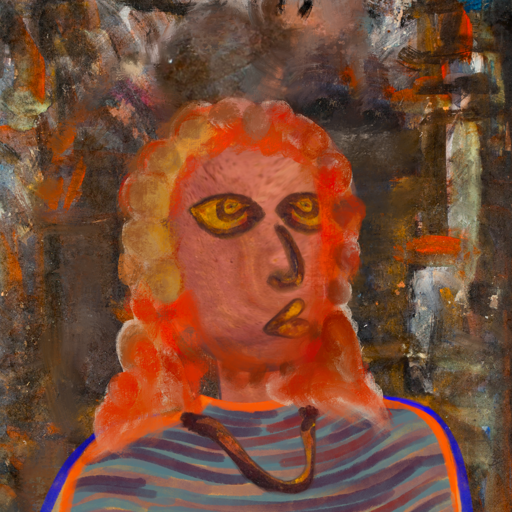
Background: GypsyQueen, Head And Neck Side: Mother_And_Son_Mother, Face Side: Comrade, Bust: Experience, Hair Side: Rupkatha, Head Accessory: Blank, Second Necklace: Comrade, Necklace: Blank, Baby: Blank